Question: I have tried two popular answers from <URL>
Is there a better JavaScript code that will work in IE8 + Chrome + Firefox?
Note: To my surprise, it doesn't work well in Firefox too...
The date format is expected to be US date format with slashes (/)

'''
isValidDateCheck2('12/33/2012') ;
isValidDateCheck1('12/12/2012') ;
function isValidDateCheck1(d)
{
alert(Object.prototype.toString.call(d));
if ( Object.prototype.toString.call(d) !== "[object Date]" )
{
alert('Not Valid');
}
if(!isNaN(d.getTime()))
{
alert(d.getTime());
}
}
function isValidDateCheck2(d)
{
var timestamp=Date.parse(d);
alert(timestamp);
if (isNaN(timestamp)==false)
{
var date=new Date(timestamp);
alert(date);
}
}
'''
@mplungjan approach (first suggested) is listed in <URL>.
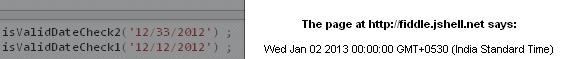
Answer: Thanks to @mplungjan. I have upvoted that answer.
@mplungjan approach (first suggested) is listed in <URL>.
So I have used a slightly different approach after referring <URL>
Please refer <URL> for scenarios that handle blank spaces
Feel free to give your suggestions/ challenges with this approach.
1. Check whether white spaces exist without using trim
2. Which equals operator (== vs ===) should be used in JavaScript comparisons?
3. How to validate a date?
'''
function isValidDate(s)
{
var bits = s.split('/');
if(s.indexOf(' ') != -1)
{
//White space exists in the original date string
return false;
}
//Javascript month starts at zero
var d = new Date(bits[2], bits[0] - 1, bits[1]);
if ( isNaN( Number(bits[2]) ) )
{
//Year is not valid number
return false;
}
if ( Number(bits[2]) < 1 )
{
//Year should be greater than zero
return false;
}
//1. Check whether the year is a Number
//2. Check whether the date parts are eqaul to original date components
//3. Check whether d is valid
return d && ( (d.getMonth() + 1) == bits[0]) && (d.getDate() == Number(bits[1]) );
}
'''